Aerial crown-view tile of a tropical tree (Barro Colorado Island, Panama), acquired 20240611:
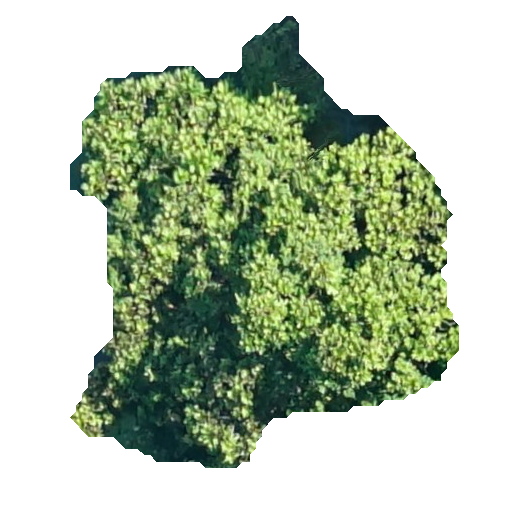
Species: Anacardium excelsum
GBIF accepted scientific name: Anacardium excelsum
Crown area: 186.989 m²